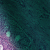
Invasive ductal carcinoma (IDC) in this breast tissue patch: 0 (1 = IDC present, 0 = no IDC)